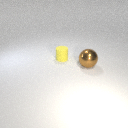
large brown metal sphere in front of small yellow rubber cylinder